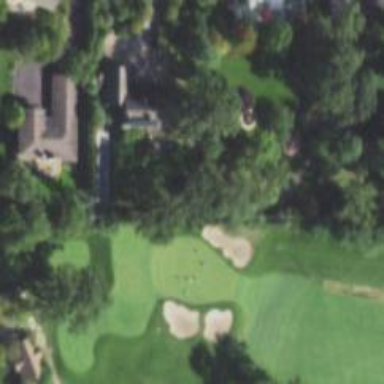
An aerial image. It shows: Golf tee.